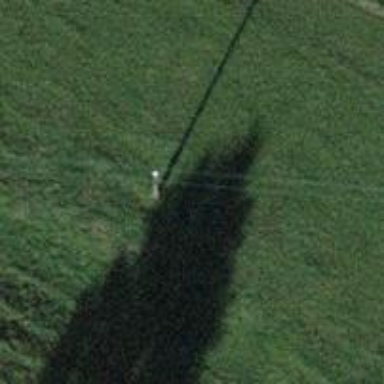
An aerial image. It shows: Straight power pole.